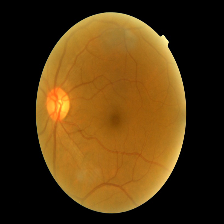
Diabetic retinopathy grade: Mild